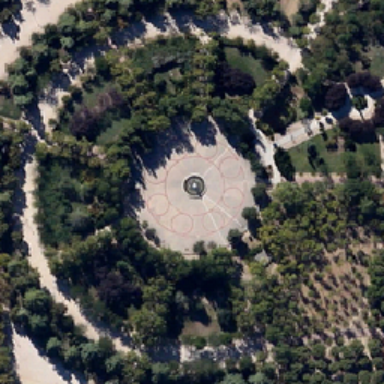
Among forest there is a circle square with some round paths .